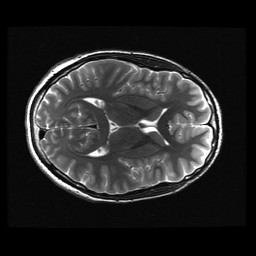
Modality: T2w
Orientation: axial
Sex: male
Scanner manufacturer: ge
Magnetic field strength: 3 T
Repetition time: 5 s
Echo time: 0.1015 s